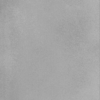
Label: dusty